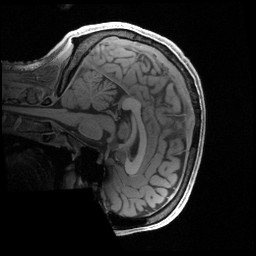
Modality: T1w
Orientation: sagittal
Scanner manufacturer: siemens
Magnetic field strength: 3 T
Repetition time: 2.4 s
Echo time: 0.00222 s